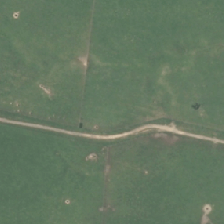
Land cover: high_producing_grassland